Question: Flutter apps react on system large text making all Text widgets really large.
I want to limit textScaleFactor for Text widgets but I want to do it globally not in each Text widget that I'am using.
Now after enabling large text I got exceptions like
> flutter: --+ EXCEPTION CAUGHT BY RENDERING LIBRARY
+--------------------------------------------------------- flutter:
The following message was thrown during layout: flutter: A RenderFlex
overflowed by 14 pixels on the bottom.
What is proper way to do it?
One way is to create some wrapper widget instead of using Text, but maybe it can be solved other way?

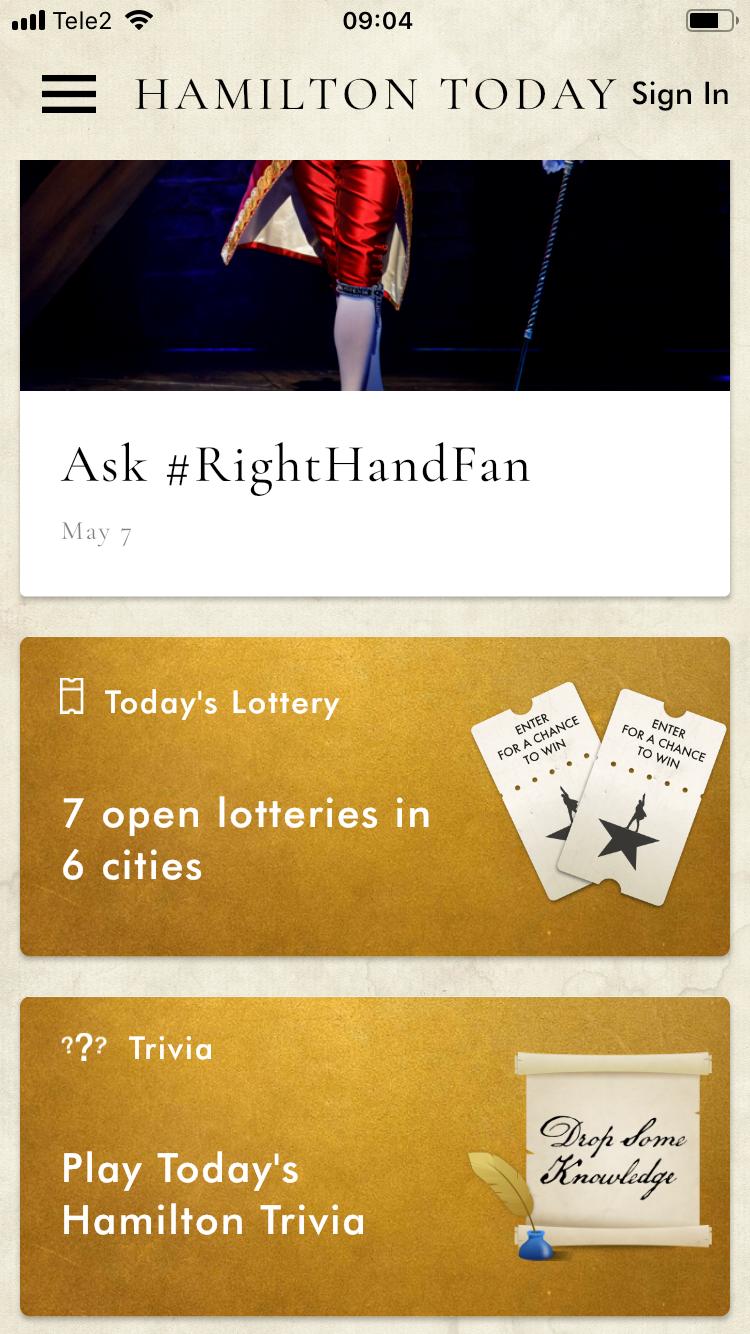
Answer: This solution was presented during <URL>:
'''
MaterialApp(
builder: (BuildContext context, Widget child){
final MediaQueryData data = MediaQuery.of(context);
return MediaQuery(
data: data.copyWith(
textScaleFactor: data.textScaleFactor * (_isPassive ? 2 : 1)
),
child: child,
);
},
'''
If you wish that everything had a fixed 'textScaleFactor', you could replace 'data.textScaleFactor * (_isPassive ? 2 : 1)' for a single number. '1.0' would make your design to always follow your 'fontSize's.